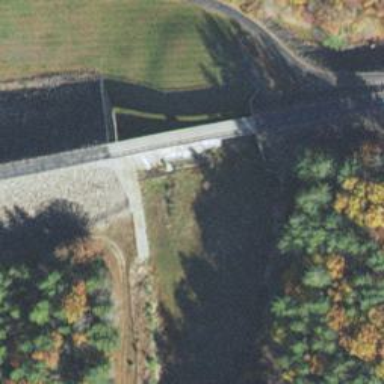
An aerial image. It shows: Spillway within waterway.